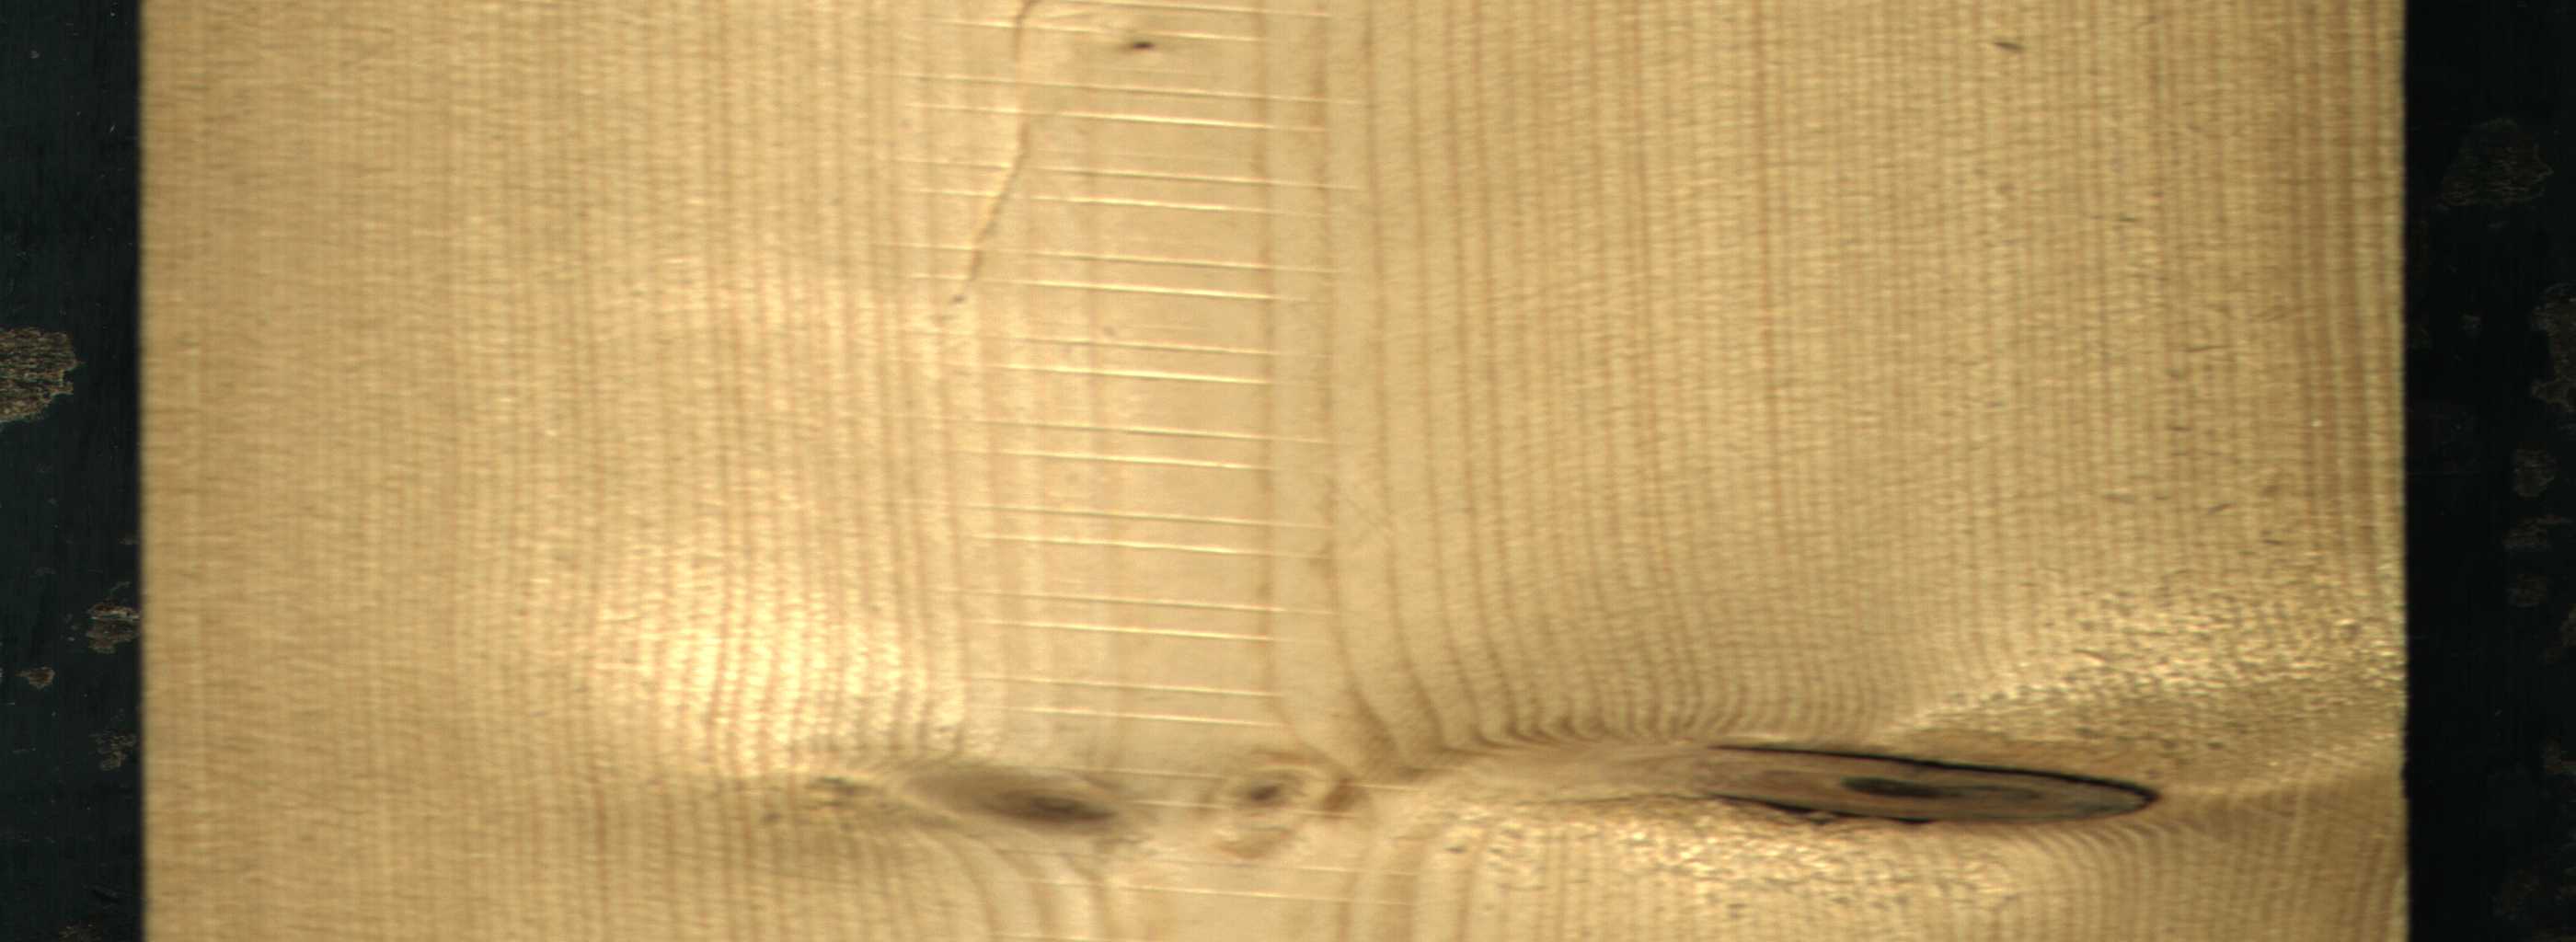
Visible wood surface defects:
Dead_Knot
Live_Knot
Live_Knot